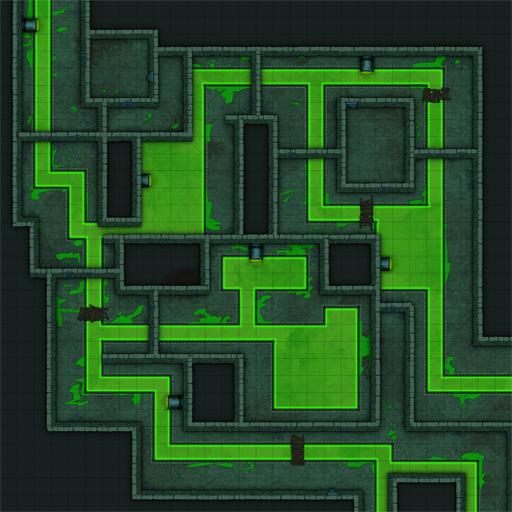
A D&D Grid Map a dungeon with pools of acid and bridges (City Sewers Map)